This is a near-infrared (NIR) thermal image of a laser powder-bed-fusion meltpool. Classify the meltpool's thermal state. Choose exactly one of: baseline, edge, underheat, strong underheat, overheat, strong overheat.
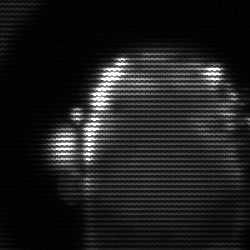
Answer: baseline